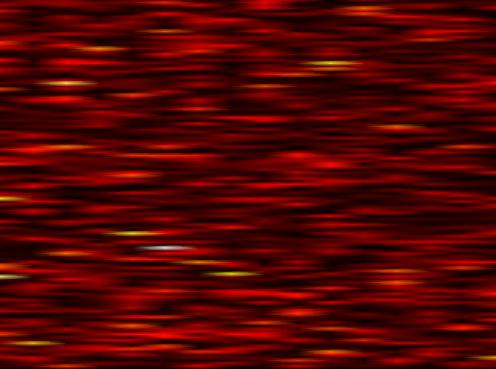
Label: FBMC